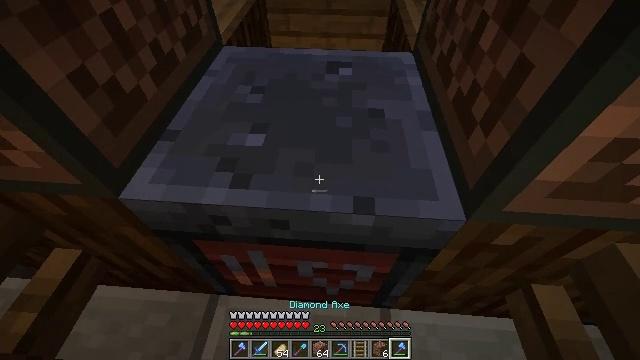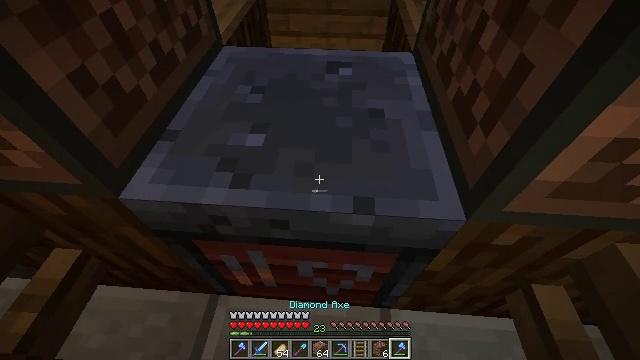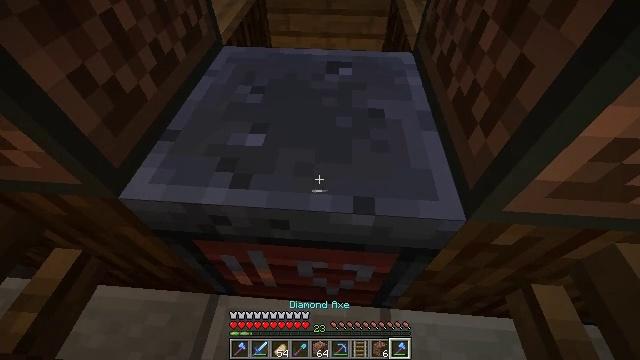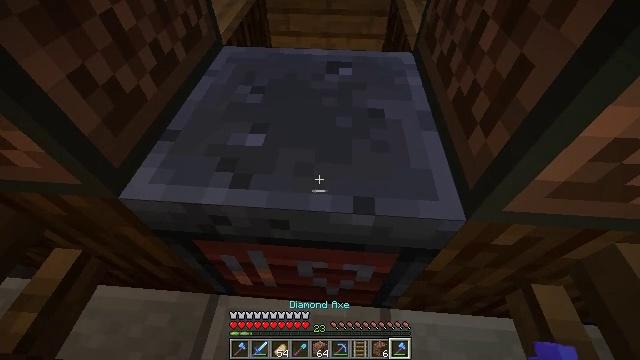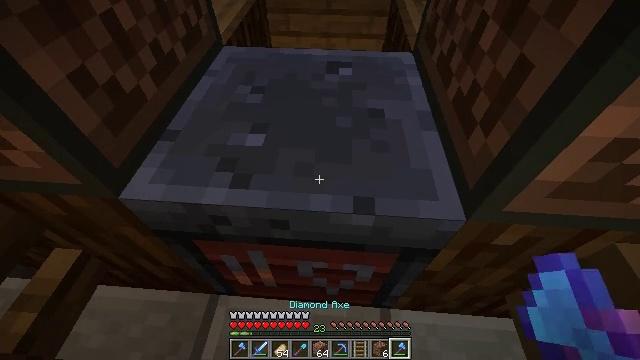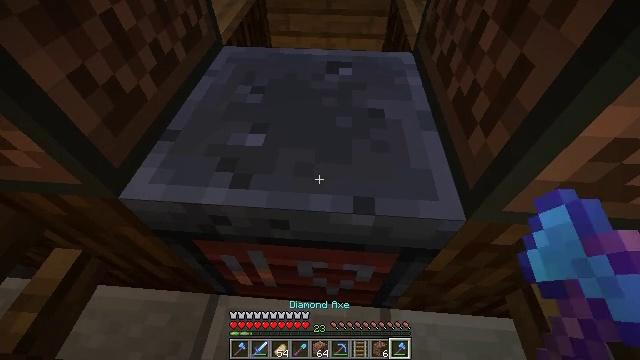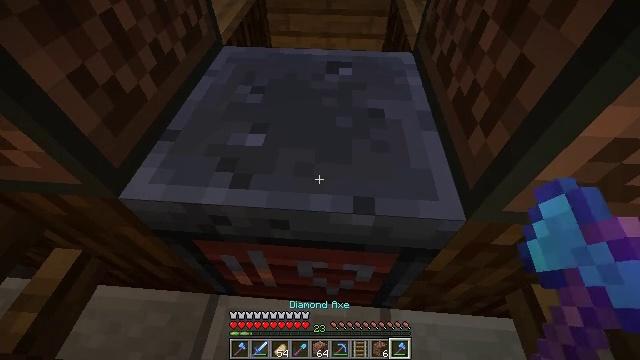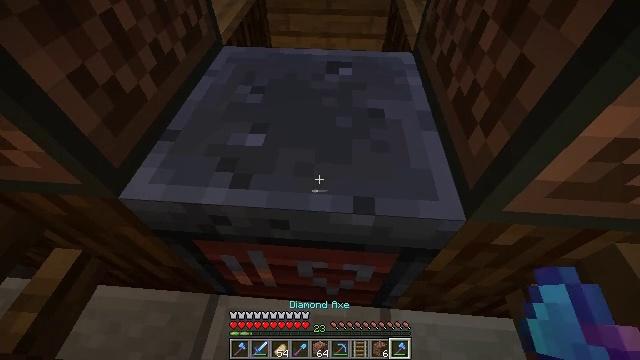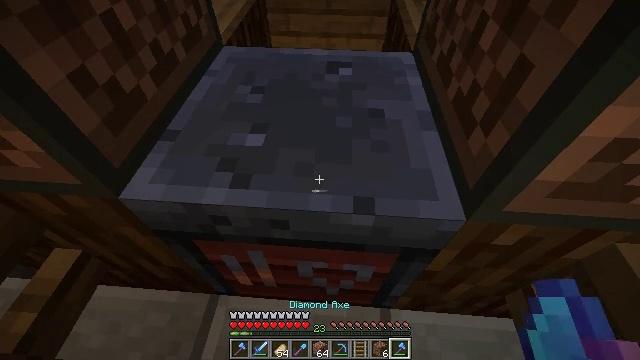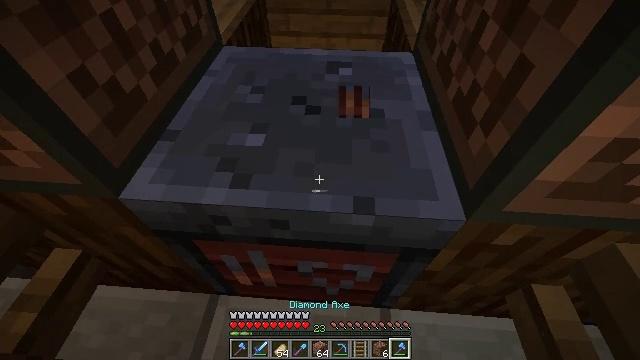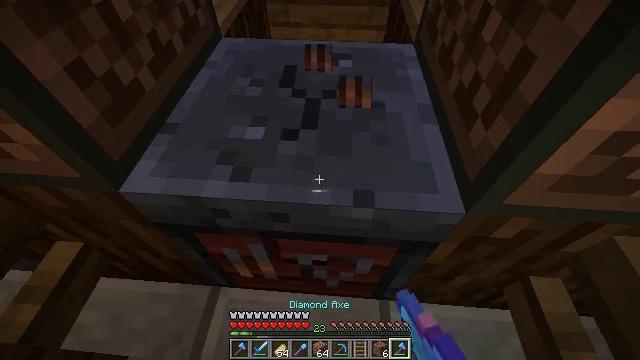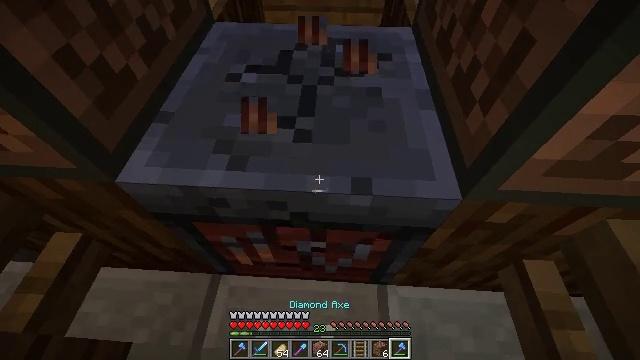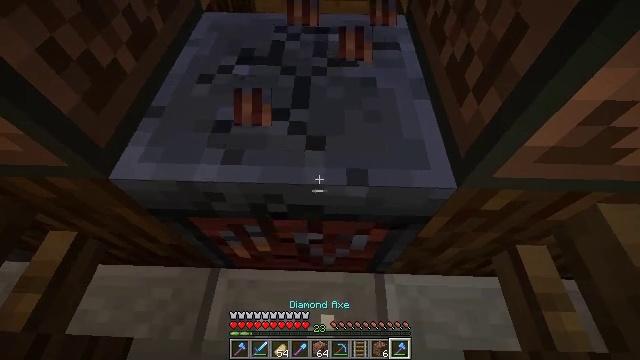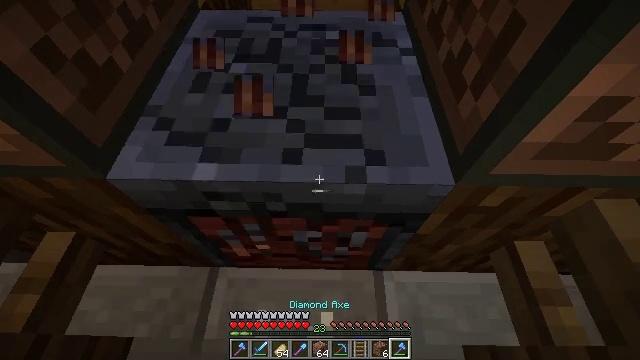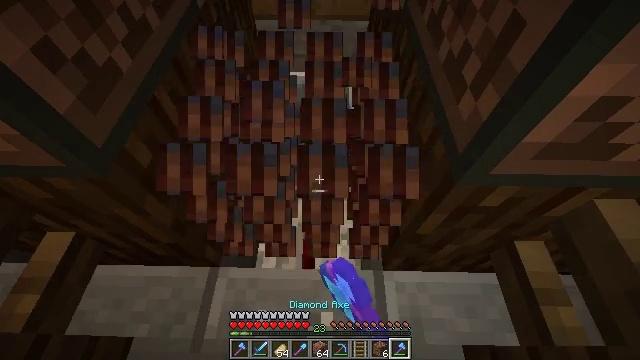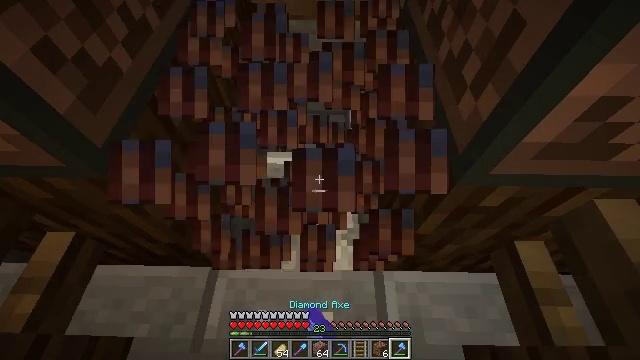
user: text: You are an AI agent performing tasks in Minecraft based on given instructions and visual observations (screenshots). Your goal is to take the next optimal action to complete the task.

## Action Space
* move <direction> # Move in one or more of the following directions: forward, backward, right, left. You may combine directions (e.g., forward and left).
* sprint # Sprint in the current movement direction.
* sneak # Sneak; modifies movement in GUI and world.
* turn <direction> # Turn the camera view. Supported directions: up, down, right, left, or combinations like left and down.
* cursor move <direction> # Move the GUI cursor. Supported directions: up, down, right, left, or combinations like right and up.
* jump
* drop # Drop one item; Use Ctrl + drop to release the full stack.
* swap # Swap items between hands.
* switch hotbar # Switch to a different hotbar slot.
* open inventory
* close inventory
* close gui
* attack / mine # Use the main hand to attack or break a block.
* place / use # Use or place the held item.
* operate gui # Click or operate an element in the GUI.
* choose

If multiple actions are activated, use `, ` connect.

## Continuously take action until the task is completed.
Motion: motion action
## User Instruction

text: Retrieve the smithing table you placed.
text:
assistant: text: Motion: no_op
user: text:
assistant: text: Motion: no_op
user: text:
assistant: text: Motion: no_op
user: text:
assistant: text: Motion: no_op
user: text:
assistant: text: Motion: no_op
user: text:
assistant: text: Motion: no_op
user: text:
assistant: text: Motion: no_op
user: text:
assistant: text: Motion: no_op
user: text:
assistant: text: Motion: attack / mine
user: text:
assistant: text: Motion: turn down, attack / mine
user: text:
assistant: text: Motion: turn down, attack / mine
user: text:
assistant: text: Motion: turn right and down, attack / mine
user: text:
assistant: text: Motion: attack / mine
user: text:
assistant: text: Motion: attack / mine
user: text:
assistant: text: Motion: attack / mine
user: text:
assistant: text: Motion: attack / mine
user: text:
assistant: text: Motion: attack / mine
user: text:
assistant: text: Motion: attack / mine
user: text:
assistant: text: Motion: attack / mine
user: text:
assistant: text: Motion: attack / mine
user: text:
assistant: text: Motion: attack / mine
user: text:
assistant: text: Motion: attack / mine
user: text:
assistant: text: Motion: no_op
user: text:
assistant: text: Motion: no_op
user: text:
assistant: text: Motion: no_op
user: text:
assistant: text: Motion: no_op
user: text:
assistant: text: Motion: no_op
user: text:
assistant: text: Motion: turn right
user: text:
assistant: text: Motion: turn right
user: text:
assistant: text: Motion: turn right